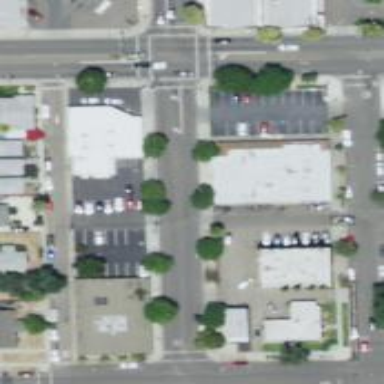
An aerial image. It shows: Alleyway designated as service road.